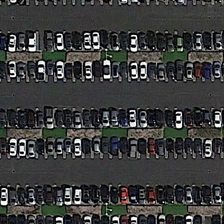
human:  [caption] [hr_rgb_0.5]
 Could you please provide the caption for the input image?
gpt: seven rows parking space in it while the parking space is full .

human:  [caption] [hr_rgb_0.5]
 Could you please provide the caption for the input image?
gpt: seven rows parking space with black ground in it .

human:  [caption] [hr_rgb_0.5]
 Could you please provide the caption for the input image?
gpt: many cars in the parking while most cars are black .

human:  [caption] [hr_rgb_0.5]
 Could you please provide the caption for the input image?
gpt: many cars ordered arranged in the parking in it .

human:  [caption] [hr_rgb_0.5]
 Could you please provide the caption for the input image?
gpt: many cars are parked in a crowded parking lot .